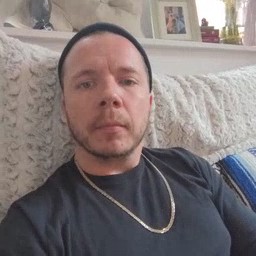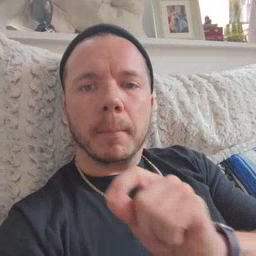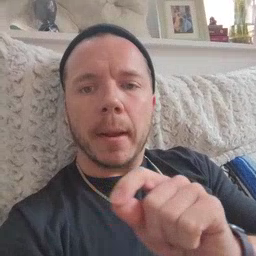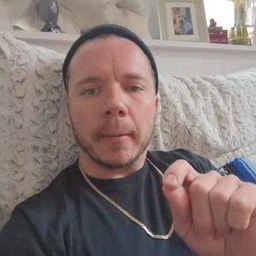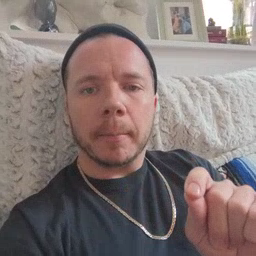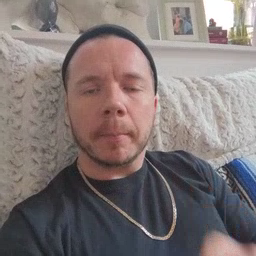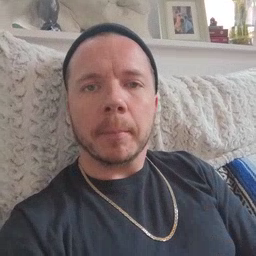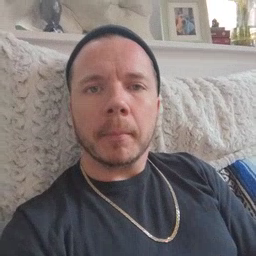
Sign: pen